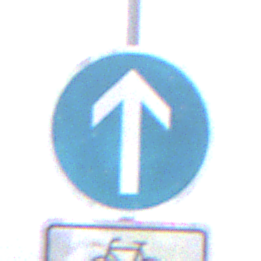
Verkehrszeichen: VorgeschriebeneFahrtrichtungGeradeaus
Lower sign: EinspurigeFahrzeugeFrei5
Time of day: MorningAfternoon
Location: Outdoor (RoadRail)
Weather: Overcast
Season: NotSpecified
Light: Natural